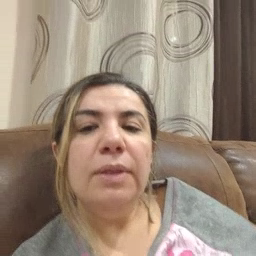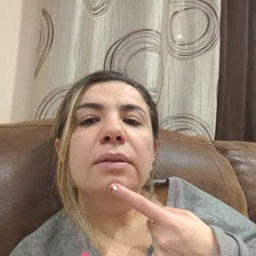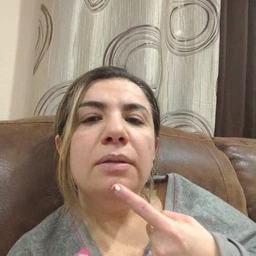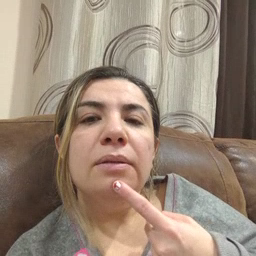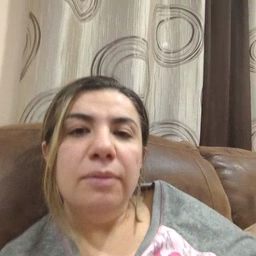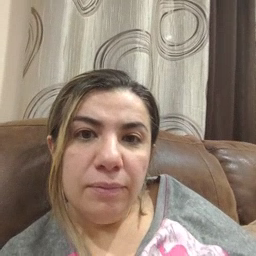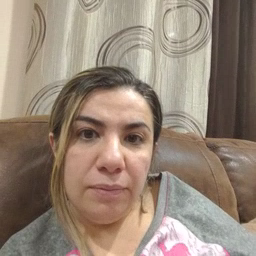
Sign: say